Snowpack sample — Buffalo Mountain, Silverthorne, Colorado, USA (1/25/25, 10:11 AM MST)
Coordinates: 39.6222, -106.1139
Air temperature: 22 °F
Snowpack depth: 110 cm
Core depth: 20 cm
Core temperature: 48.2 °F
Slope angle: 12°, slope face: 102°
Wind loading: high
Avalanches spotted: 0
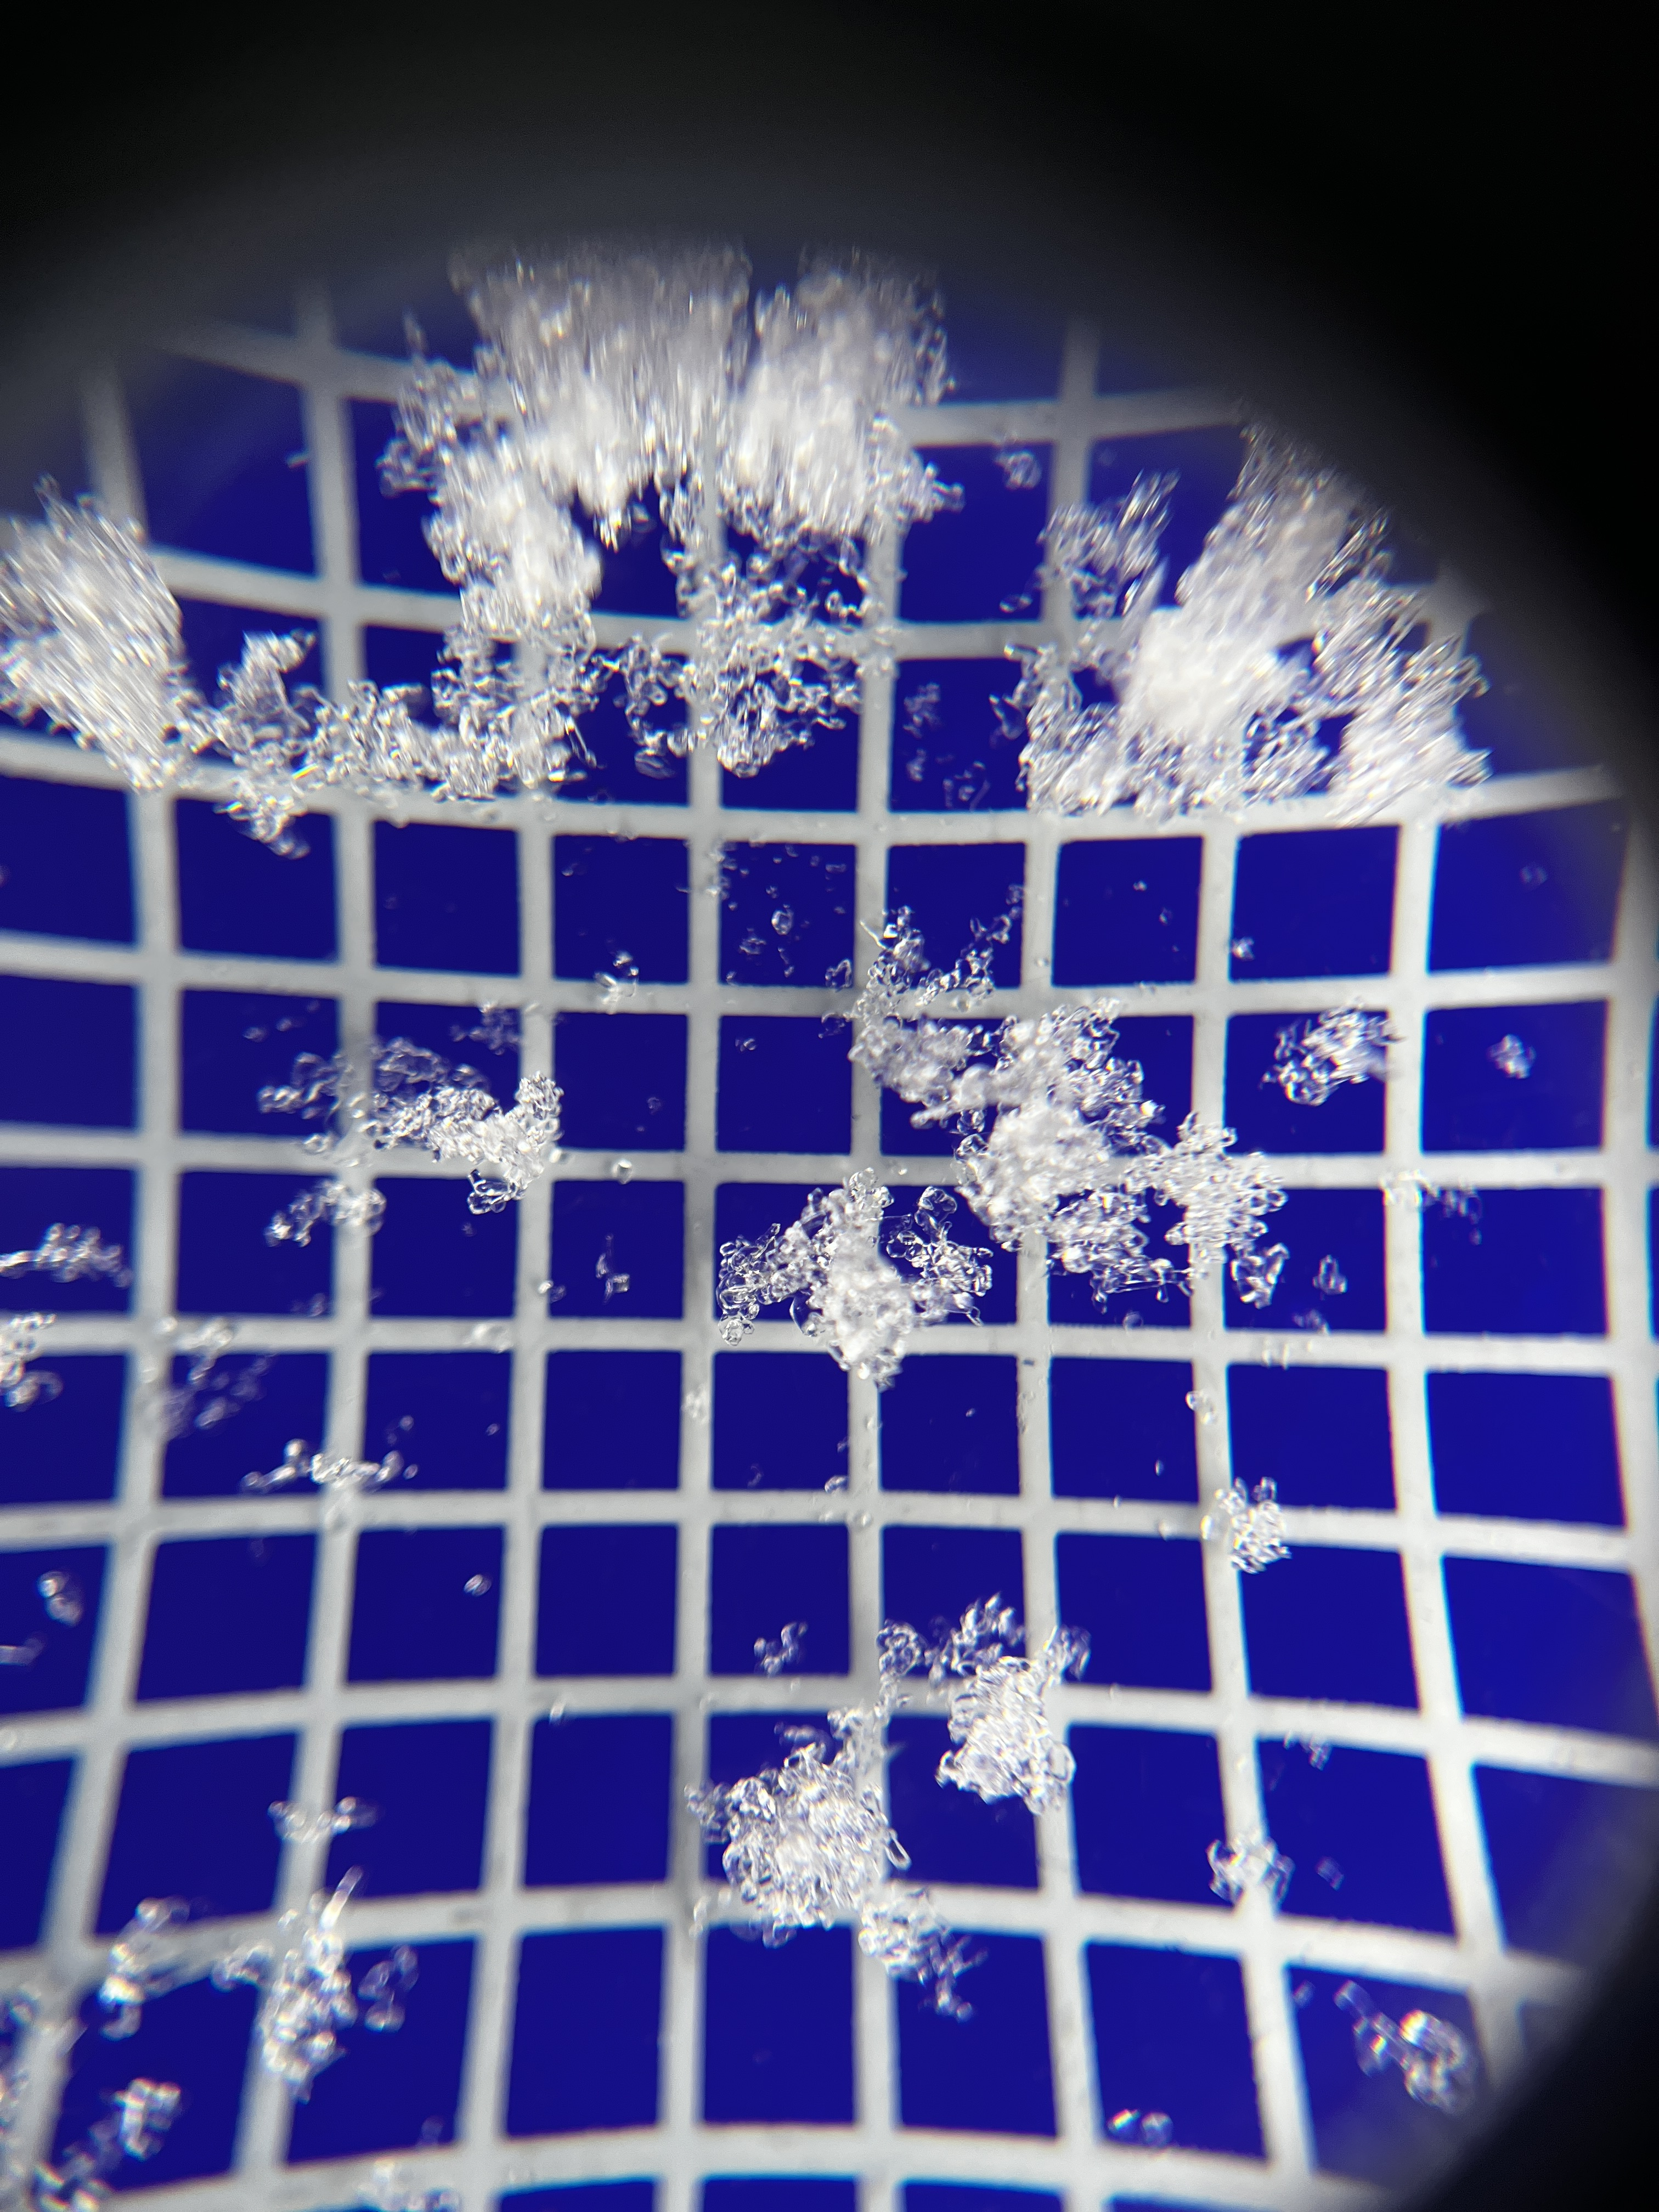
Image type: magnified_profile
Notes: No avalanches nearby, collected on the outskirts of a fire break 15 meters from the treeline, on way to Buffalo and Red Mountain